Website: bh-photo
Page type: billing-address
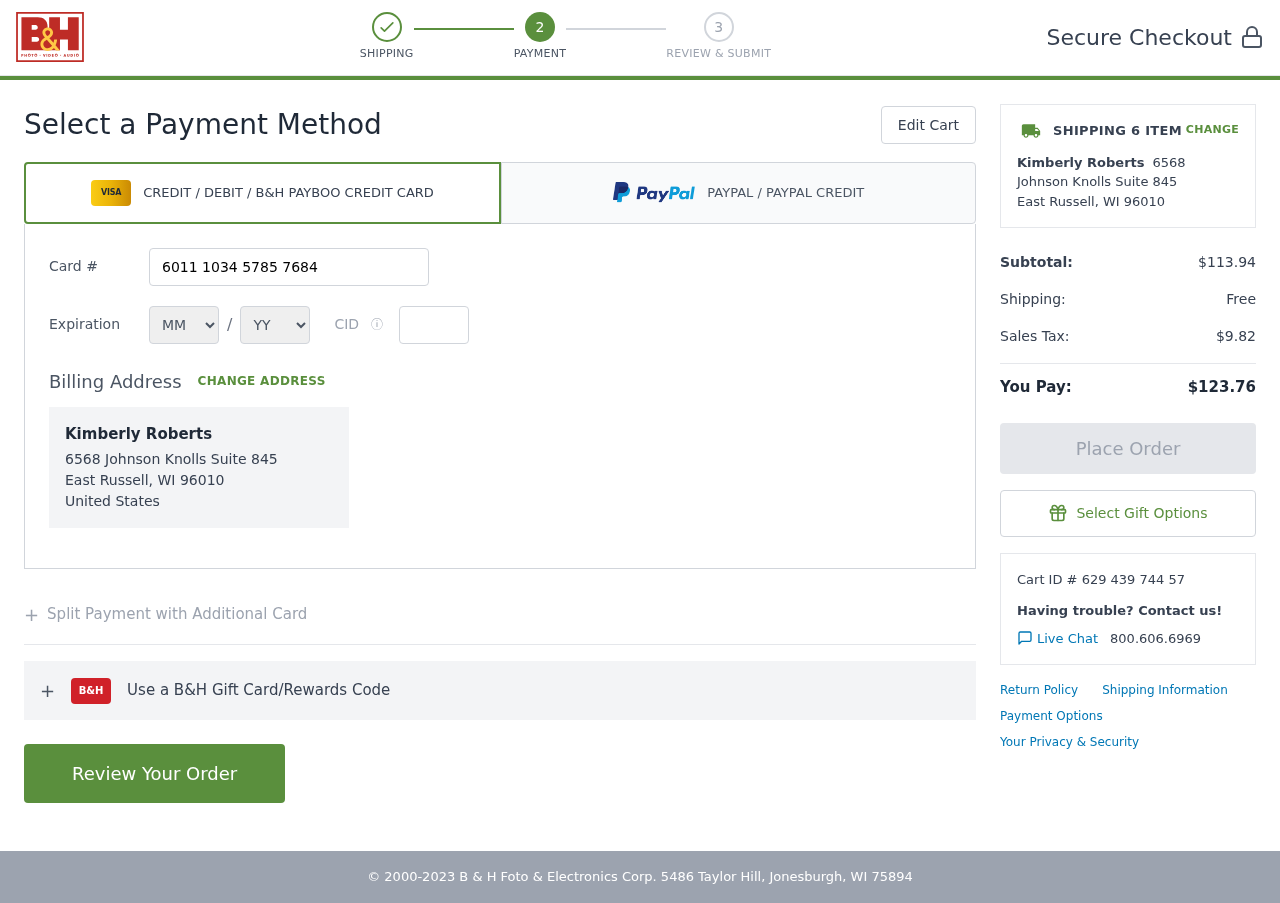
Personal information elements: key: PII_CARD_CVV
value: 662
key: PII_CARD_EXPIRY_MONTH
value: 03
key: PII_CARD_EXPIRY_YEAR
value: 29
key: PII_CARD_NUMBER
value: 6011 1034 5785 7684
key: PII_CITY_STATE_ZIP
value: East Russell, WI 96010
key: PII_COUNTRY
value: United States
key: PII_FULLNAME
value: Kimberly Roberts
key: PII_STREET
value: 6568 Johnson Knolls Suite 845
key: PII_FULLNAME2
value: Kimberly Roberts
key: PII_STREET2
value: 6568 Johnson Knolls Suite 845
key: PII_CITY_STATE_ZIP2
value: East Russell, WI 96010
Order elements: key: ORDER_NUM_ITEMS
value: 6
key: ORDER_SUBTOTAL
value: $113.94
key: ORDER_SHIPPING_COST
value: Free
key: ORDER_TAX
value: $9.82
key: ORDER_TOTAL
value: $123.76
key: ORDER_ID
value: Cart ID # 629 439 744 57